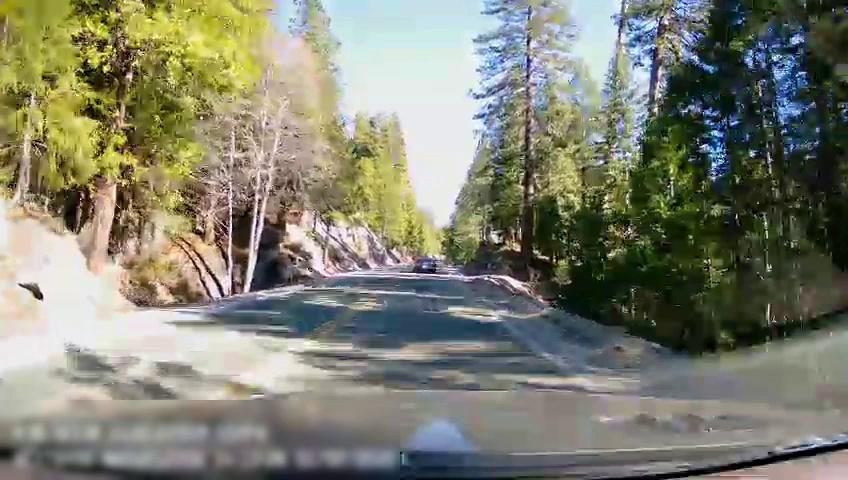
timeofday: Day
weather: Sunny
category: Drivable Space
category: Vehicles | Car
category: Lanes | Current Lane
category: Lanes | Opposite Lane
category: Lanes | Current Lane